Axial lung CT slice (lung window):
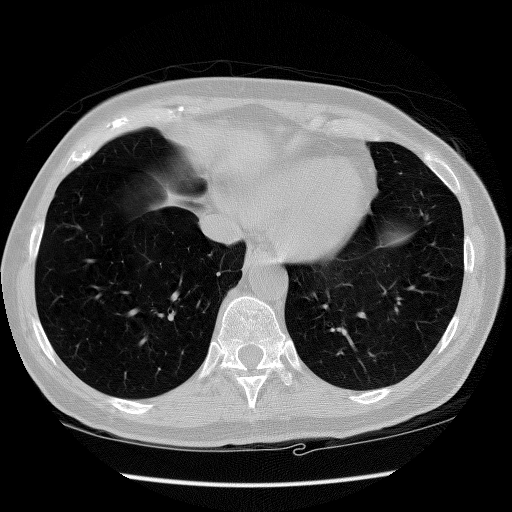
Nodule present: no